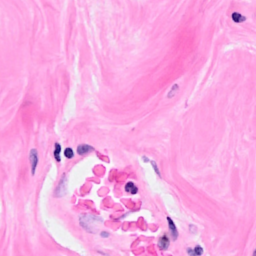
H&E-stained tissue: Breast